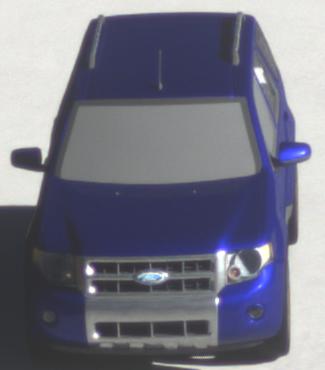
Make: Ford
Model: Escape Hybrid
Detailed model: -
Model produced from: 2004
Model produced until: 2012
Doors: 5
Color: blue
Road condition: dry road
Daytime: morning or afternoon
Contrast: high contrast